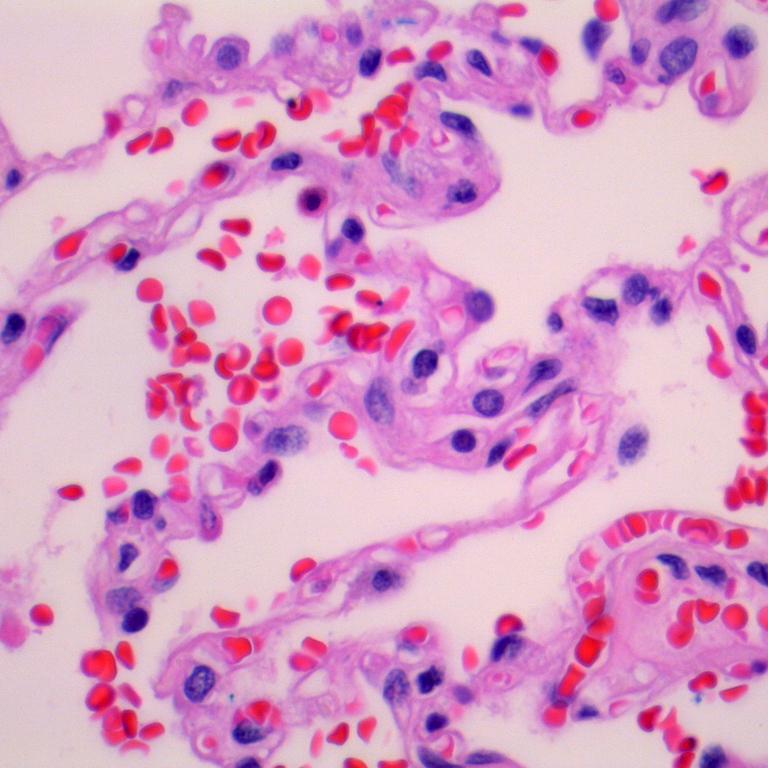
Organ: lung
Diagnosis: benign